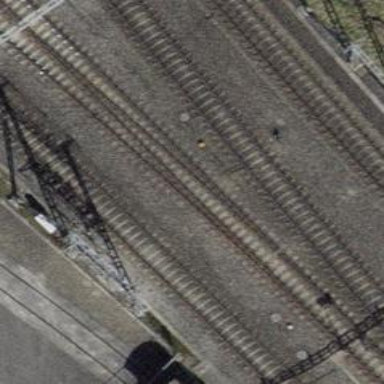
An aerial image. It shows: Railway switch.